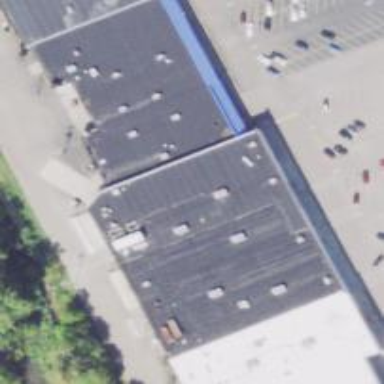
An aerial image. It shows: Building used as fitness center.